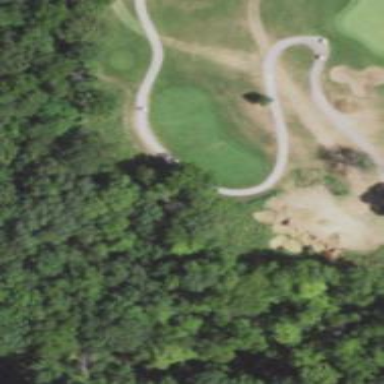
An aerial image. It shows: View of golf hole.